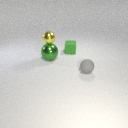
large green metal sphere behind small gray rubber sphere